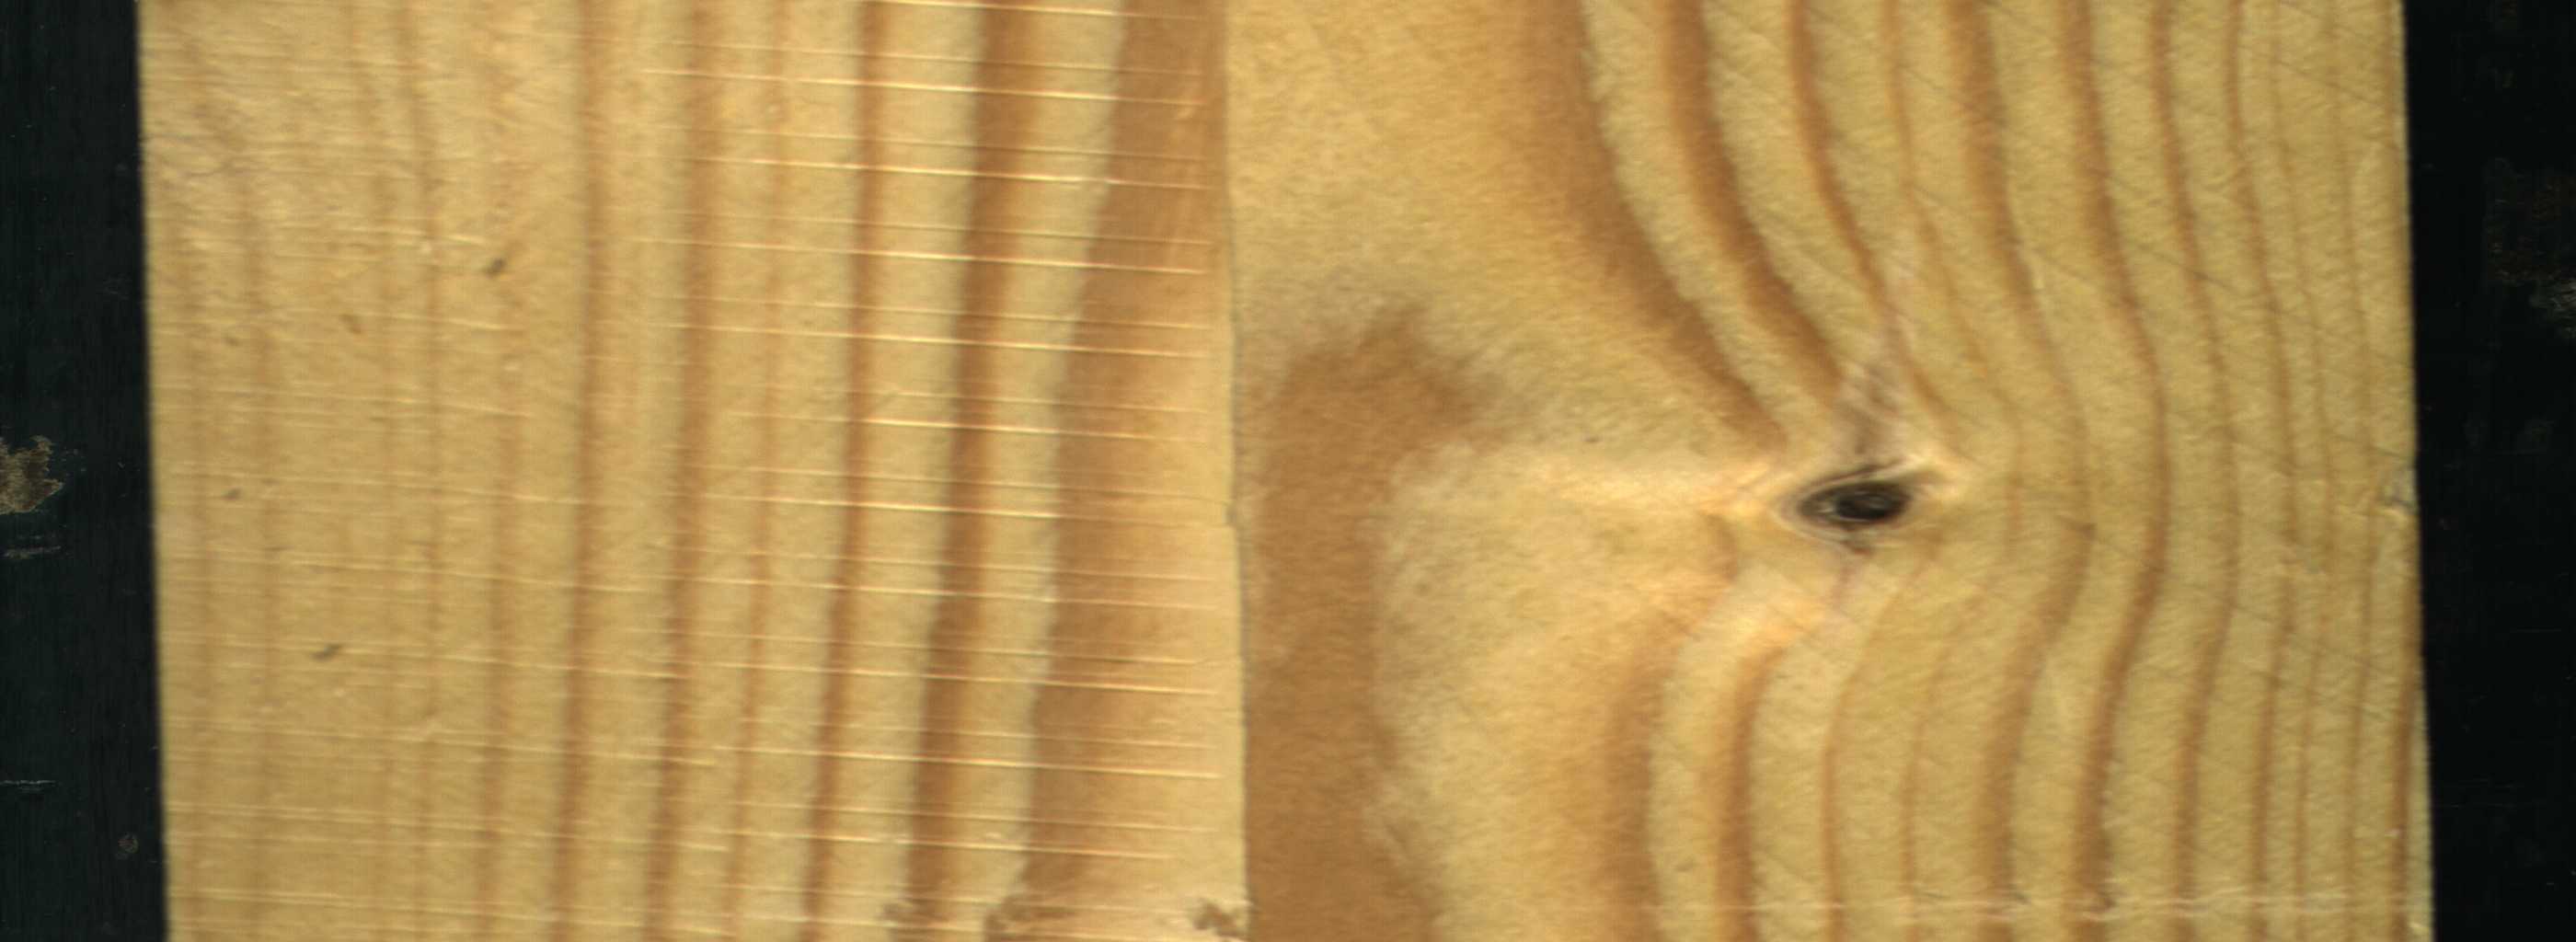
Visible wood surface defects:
Dead_Knot